Field crop: maize
Growth stage: 1
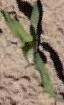
Species: maize